Question: Currently going through a nightmare attempting to fix a java.lang.verifyerror, was having issues with eclipse so I decided to uninstall and reinstall it, everything seemed normal until I tried to launch the app, thats when I noticed that I couldnt launch the app anymore, everytime I try to lauch it it crashes and gives me this error, however I have no clue what is causing it as the error log gives me little clues and I cant find any concrete answers on the internet, can anyone tell me what is wrong based on my logcat? any help will go a long way thanks
'''
05-26 23:11:45.391: E/AndroidRuntime(624): FATAL EXCEPTION: main
05-26 23:11:45.391: E/AndroidRuntime(624): java.lang.VerifyError: com/vineline/second/OTweetApplication
05-26 23:11:45.391: E/AndroidRuntime(624): at java.lang.Class.newInstanceImpl(Native Method)
05-26 23:11:45.391: E/AndroidRuntime(624): at java.lang.Class.newInstance(Class.java:1319)
05-26 23:11:45.391: E/AndroidRuntime(624): at android.app.Instrumentation.newApplication(Instrumentation.java:957)
05-26 23:11:45.391: E/AndroidRuntime(624): at android.app.Instrumentation.newApplication(Instrumentation.java:942)
05-26 23:11:45.391: E/AndroidRuntime(624): at android.app.LoadedApk.makeApplication(LoadedApk.java:477)
05-26 23:11:45.391: E/AndroidRuntime(624): at android.app.ActivityThread.handleBindApplication(ActivityThread.java:3909)
05-26 23:11:45.391: E/AndroidRuntime(624): at android.app.ActivityThread.access$1300(ActivityThread.java:122)
05-26 23:11:45.391: E/AndroidRuntime(624): at android.app.ActivityThread$H.handleMessage(ActivityThread.java:1184)
05-26 23:11:45.391: E/AndroidRuntime(624): at android.os.Handler.dispatchMessage(Handler.java:99)
05-26 23:11:45.391: E/AndroidRuntime(624): at android.os.Looper.loop(Looper.java:137)
05-26 23:11:45.391: E/AndroidRuntime(624): at android.app.ActivityThread.main(ActivityThread.java:4340)
05-26 23:11:45.391: E/AndroidRuntime(624): at java.lang.reflect.Method.invokeNative(Native Method)
05-26 23:11:45.391: E/AndroidRuntime(624): at java.lang.reflect.Method.invoke(Method.java:511)
05-26 23:11:45.391: E/AndroidRuntime(624): at com.android.internal.os.ZygoteInit$MethodAndArgsCaller.run(ZygoteInit.java:784)
05-26 23:11:45.391: E/AndroidRuntime(624): at com.android.internal.os.ZygoteInit.main(ZygoteInit.java:551)
05-26 23:11:45.391: E/AndroidRuntime(624): at dalvik.system.NativeStart.main(Native Method)
'''
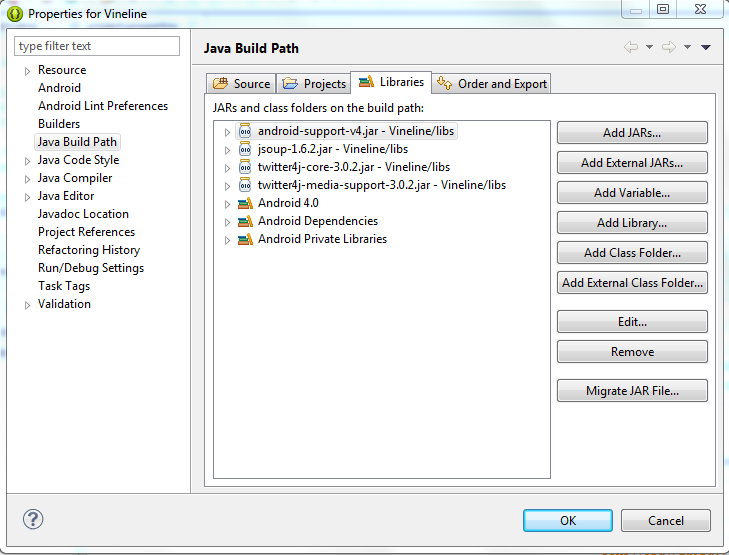
Answer: This is a problem with ADT v22. It is pretty hard to fix. There are some suggestions here: <URL>